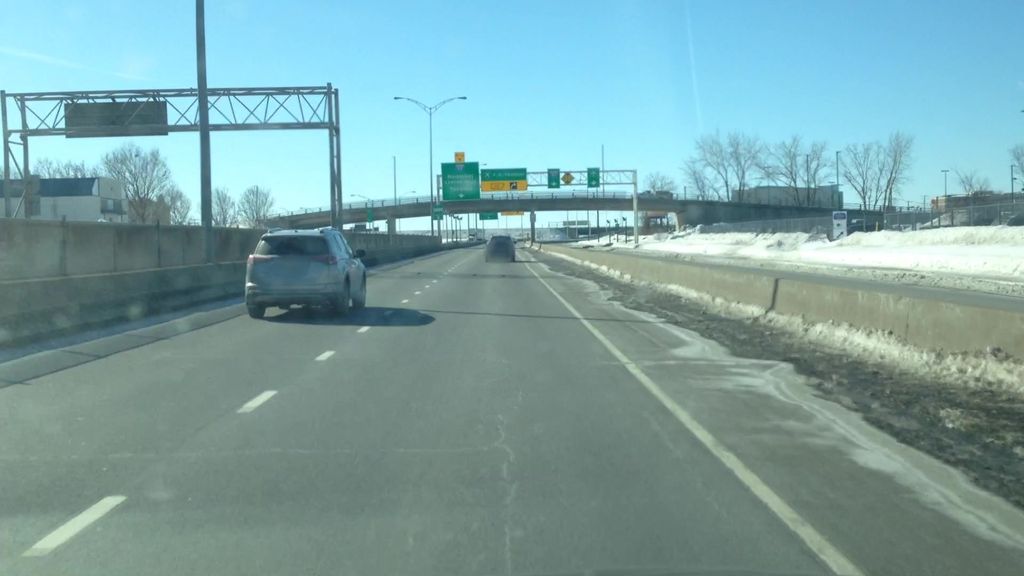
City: montreal